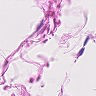
Metastatic tissue present: no